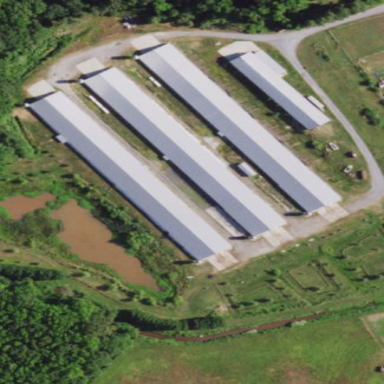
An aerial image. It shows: Farm auxiliary building.